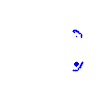
Particle: kaon